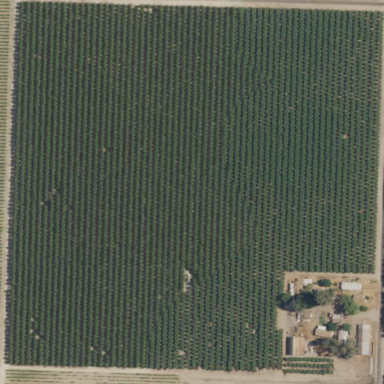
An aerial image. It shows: Farm area.